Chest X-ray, PA view. Patient: 72 years old, sex F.
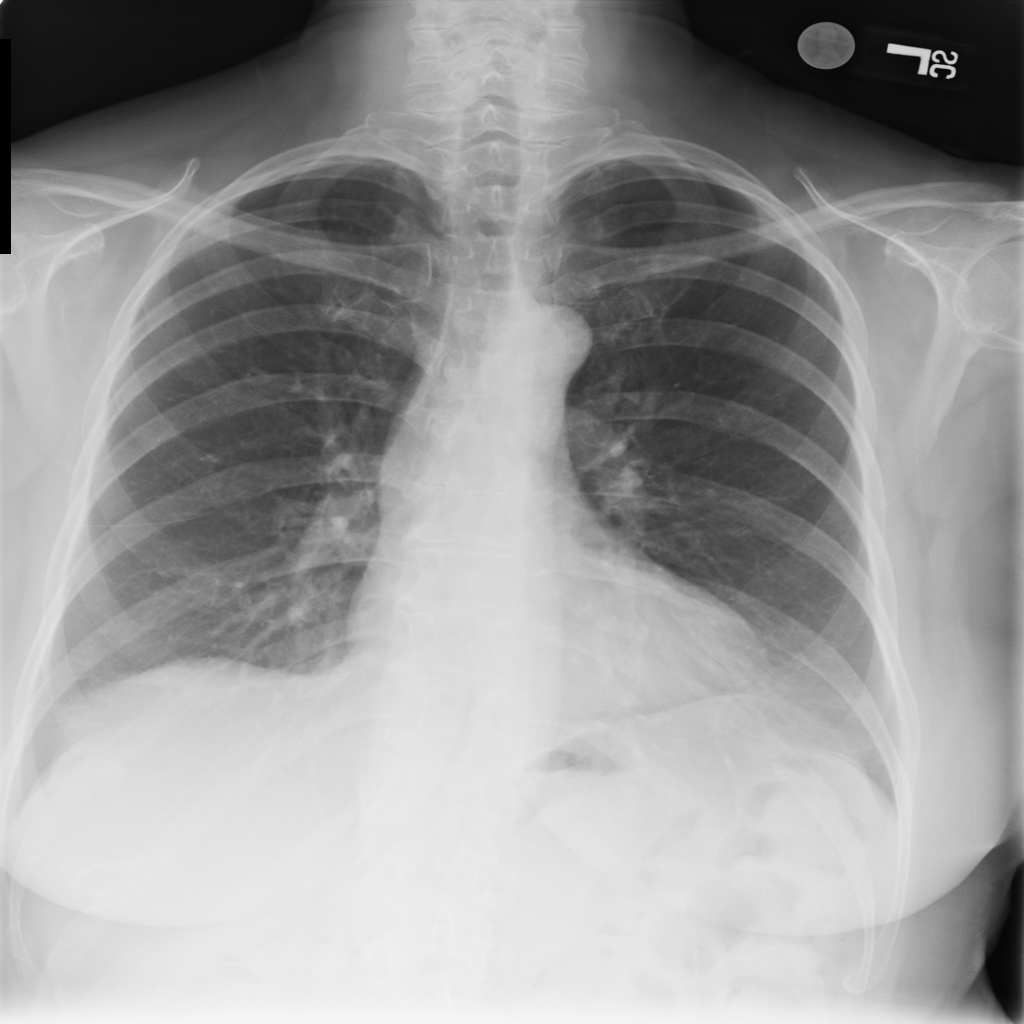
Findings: No Finding